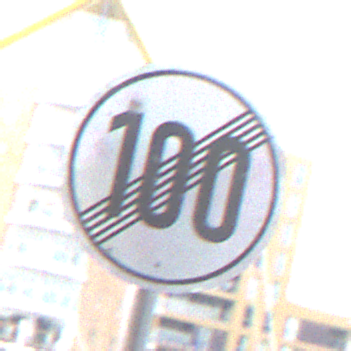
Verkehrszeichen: EndeGeschwindigkeit100
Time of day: MorningAfternoon
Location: Outdoor (Urban)
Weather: Overcast
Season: NotSpecified
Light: Natural